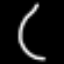
Label: clock